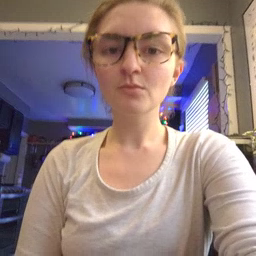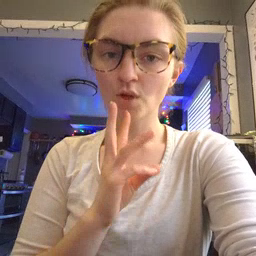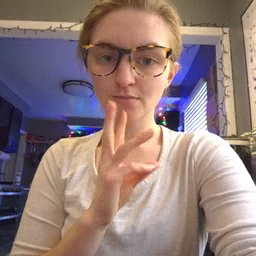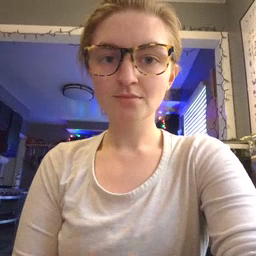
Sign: water